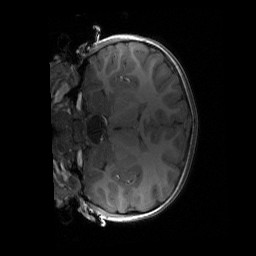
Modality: T1w
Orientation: coronal
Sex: female
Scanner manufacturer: siemens
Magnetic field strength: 3 T
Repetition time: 1.9 s
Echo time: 0.00243 s